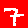
Digit: 7